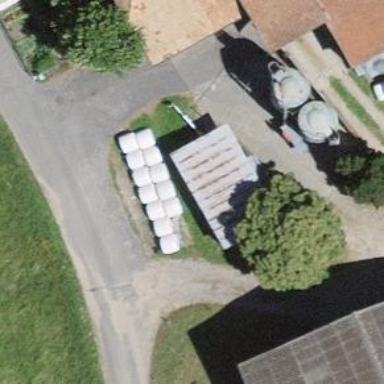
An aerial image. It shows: Farm auxiliary building.